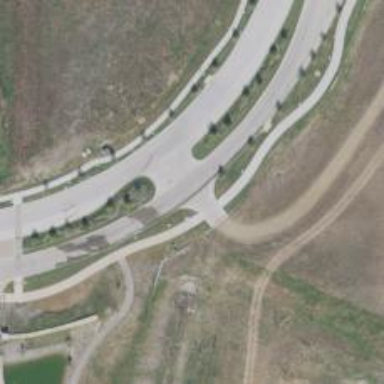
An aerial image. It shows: Tertiary link road.